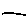
Label: line